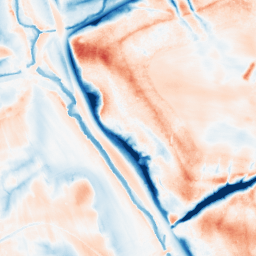
Category: classical
Decomposition family: gaussian_anisotropic
Decomposition parameters: sigma_x: 10
sigma_y: 10
Upsampling method: quartic
Upsampling parameters: scale: 2
Upsampling scale: 2